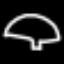
Label: mushroom